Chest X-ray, AP view. Patient: 49 years old, sex F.
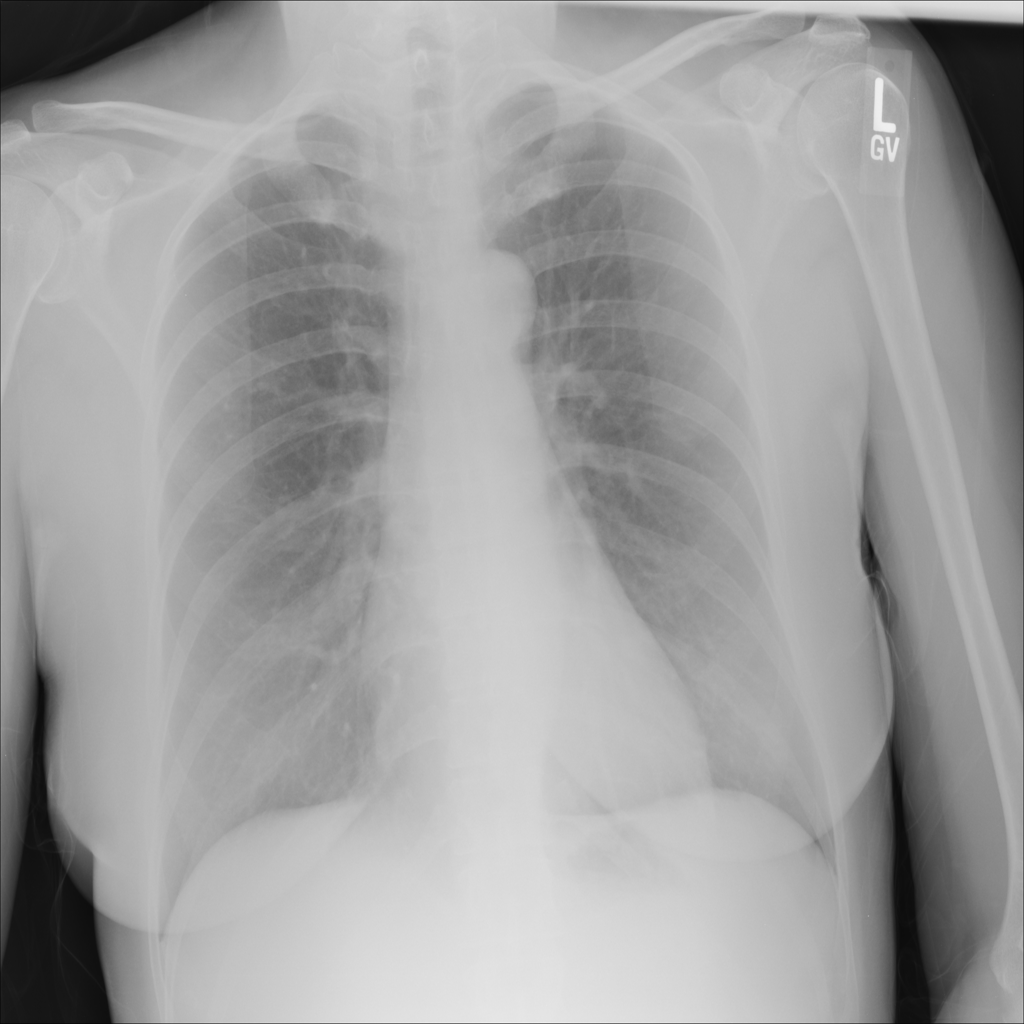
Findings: No Finding